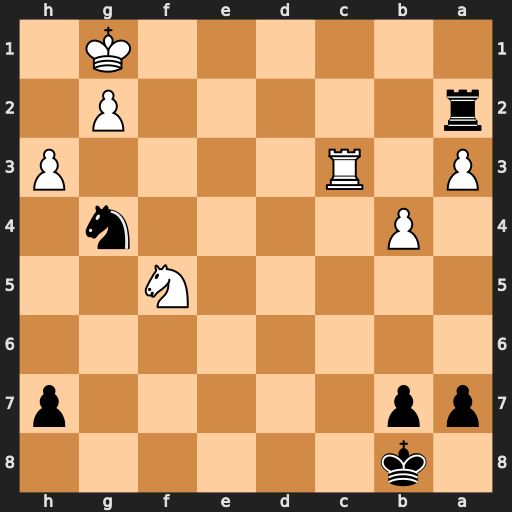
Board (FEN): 1k6/pp5p/8/5N2/1P4n1/P1R4P/r5P1/6K1
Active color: b
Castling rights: -
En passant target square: -
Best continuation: Ra1+ Rc1 Rxc1#